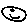
Label: smiley face